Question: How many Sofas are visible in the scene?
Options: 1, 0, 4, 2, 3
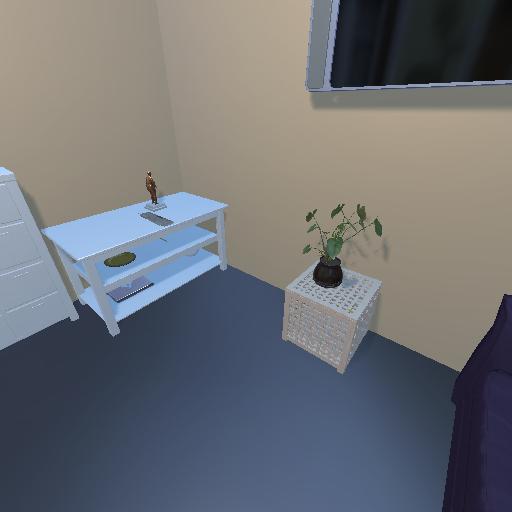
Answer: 1